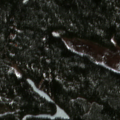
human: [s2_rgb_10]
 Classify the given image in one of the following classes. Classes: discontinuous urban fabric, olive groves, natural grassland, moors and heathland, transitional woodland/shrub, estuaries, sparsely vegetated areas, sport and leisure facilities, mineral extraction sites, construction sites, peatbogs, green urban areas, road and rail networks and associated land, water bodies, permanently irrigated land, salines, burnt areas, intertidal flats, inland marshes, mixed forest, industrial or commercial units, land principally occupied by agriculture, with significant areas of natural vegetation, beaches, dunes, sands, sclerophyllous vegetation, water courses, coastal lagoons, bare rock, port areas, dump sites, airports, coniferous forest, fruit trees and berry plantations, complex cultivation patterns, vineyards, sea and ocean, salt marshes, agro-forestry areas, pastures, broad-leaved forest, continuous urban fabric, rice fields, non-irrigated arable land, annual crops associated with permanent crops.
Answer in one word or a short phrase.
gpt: coniferous forest